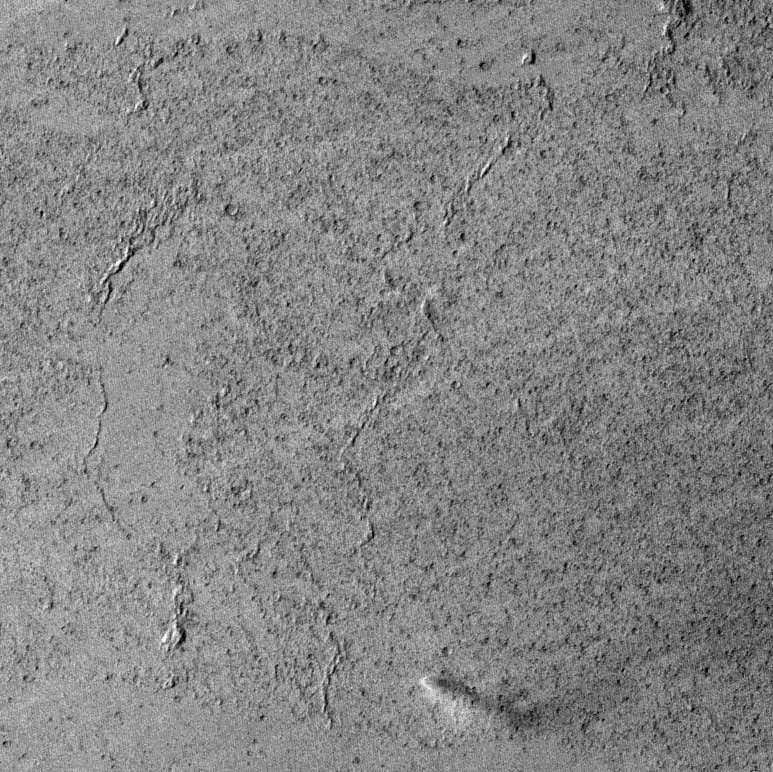
Label: dustdevil